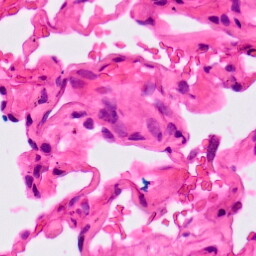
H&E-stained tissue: Lung